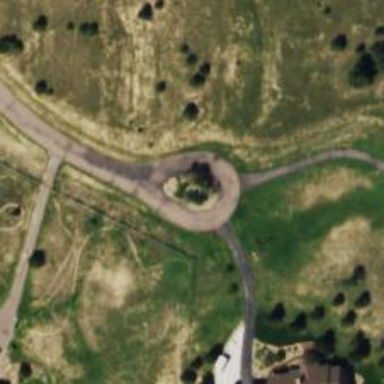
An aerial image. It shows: Turning loop on the road.